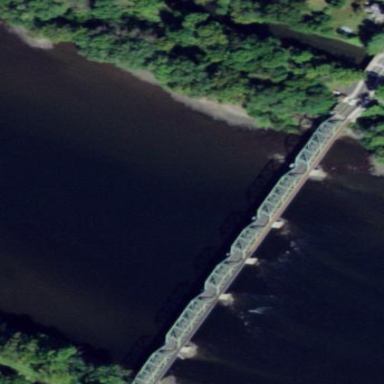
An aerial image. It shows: Truss bridge has been captured in the image.